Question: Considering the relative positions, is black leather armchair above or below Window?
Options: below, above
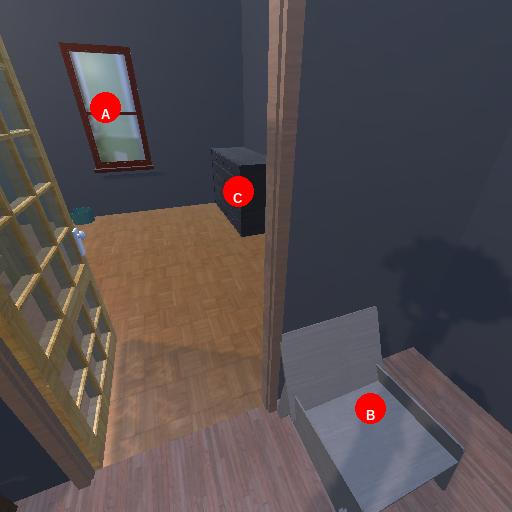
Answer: below